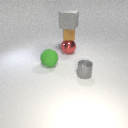
small gray metal cylinder in front of large green rubber sphere